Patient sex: M
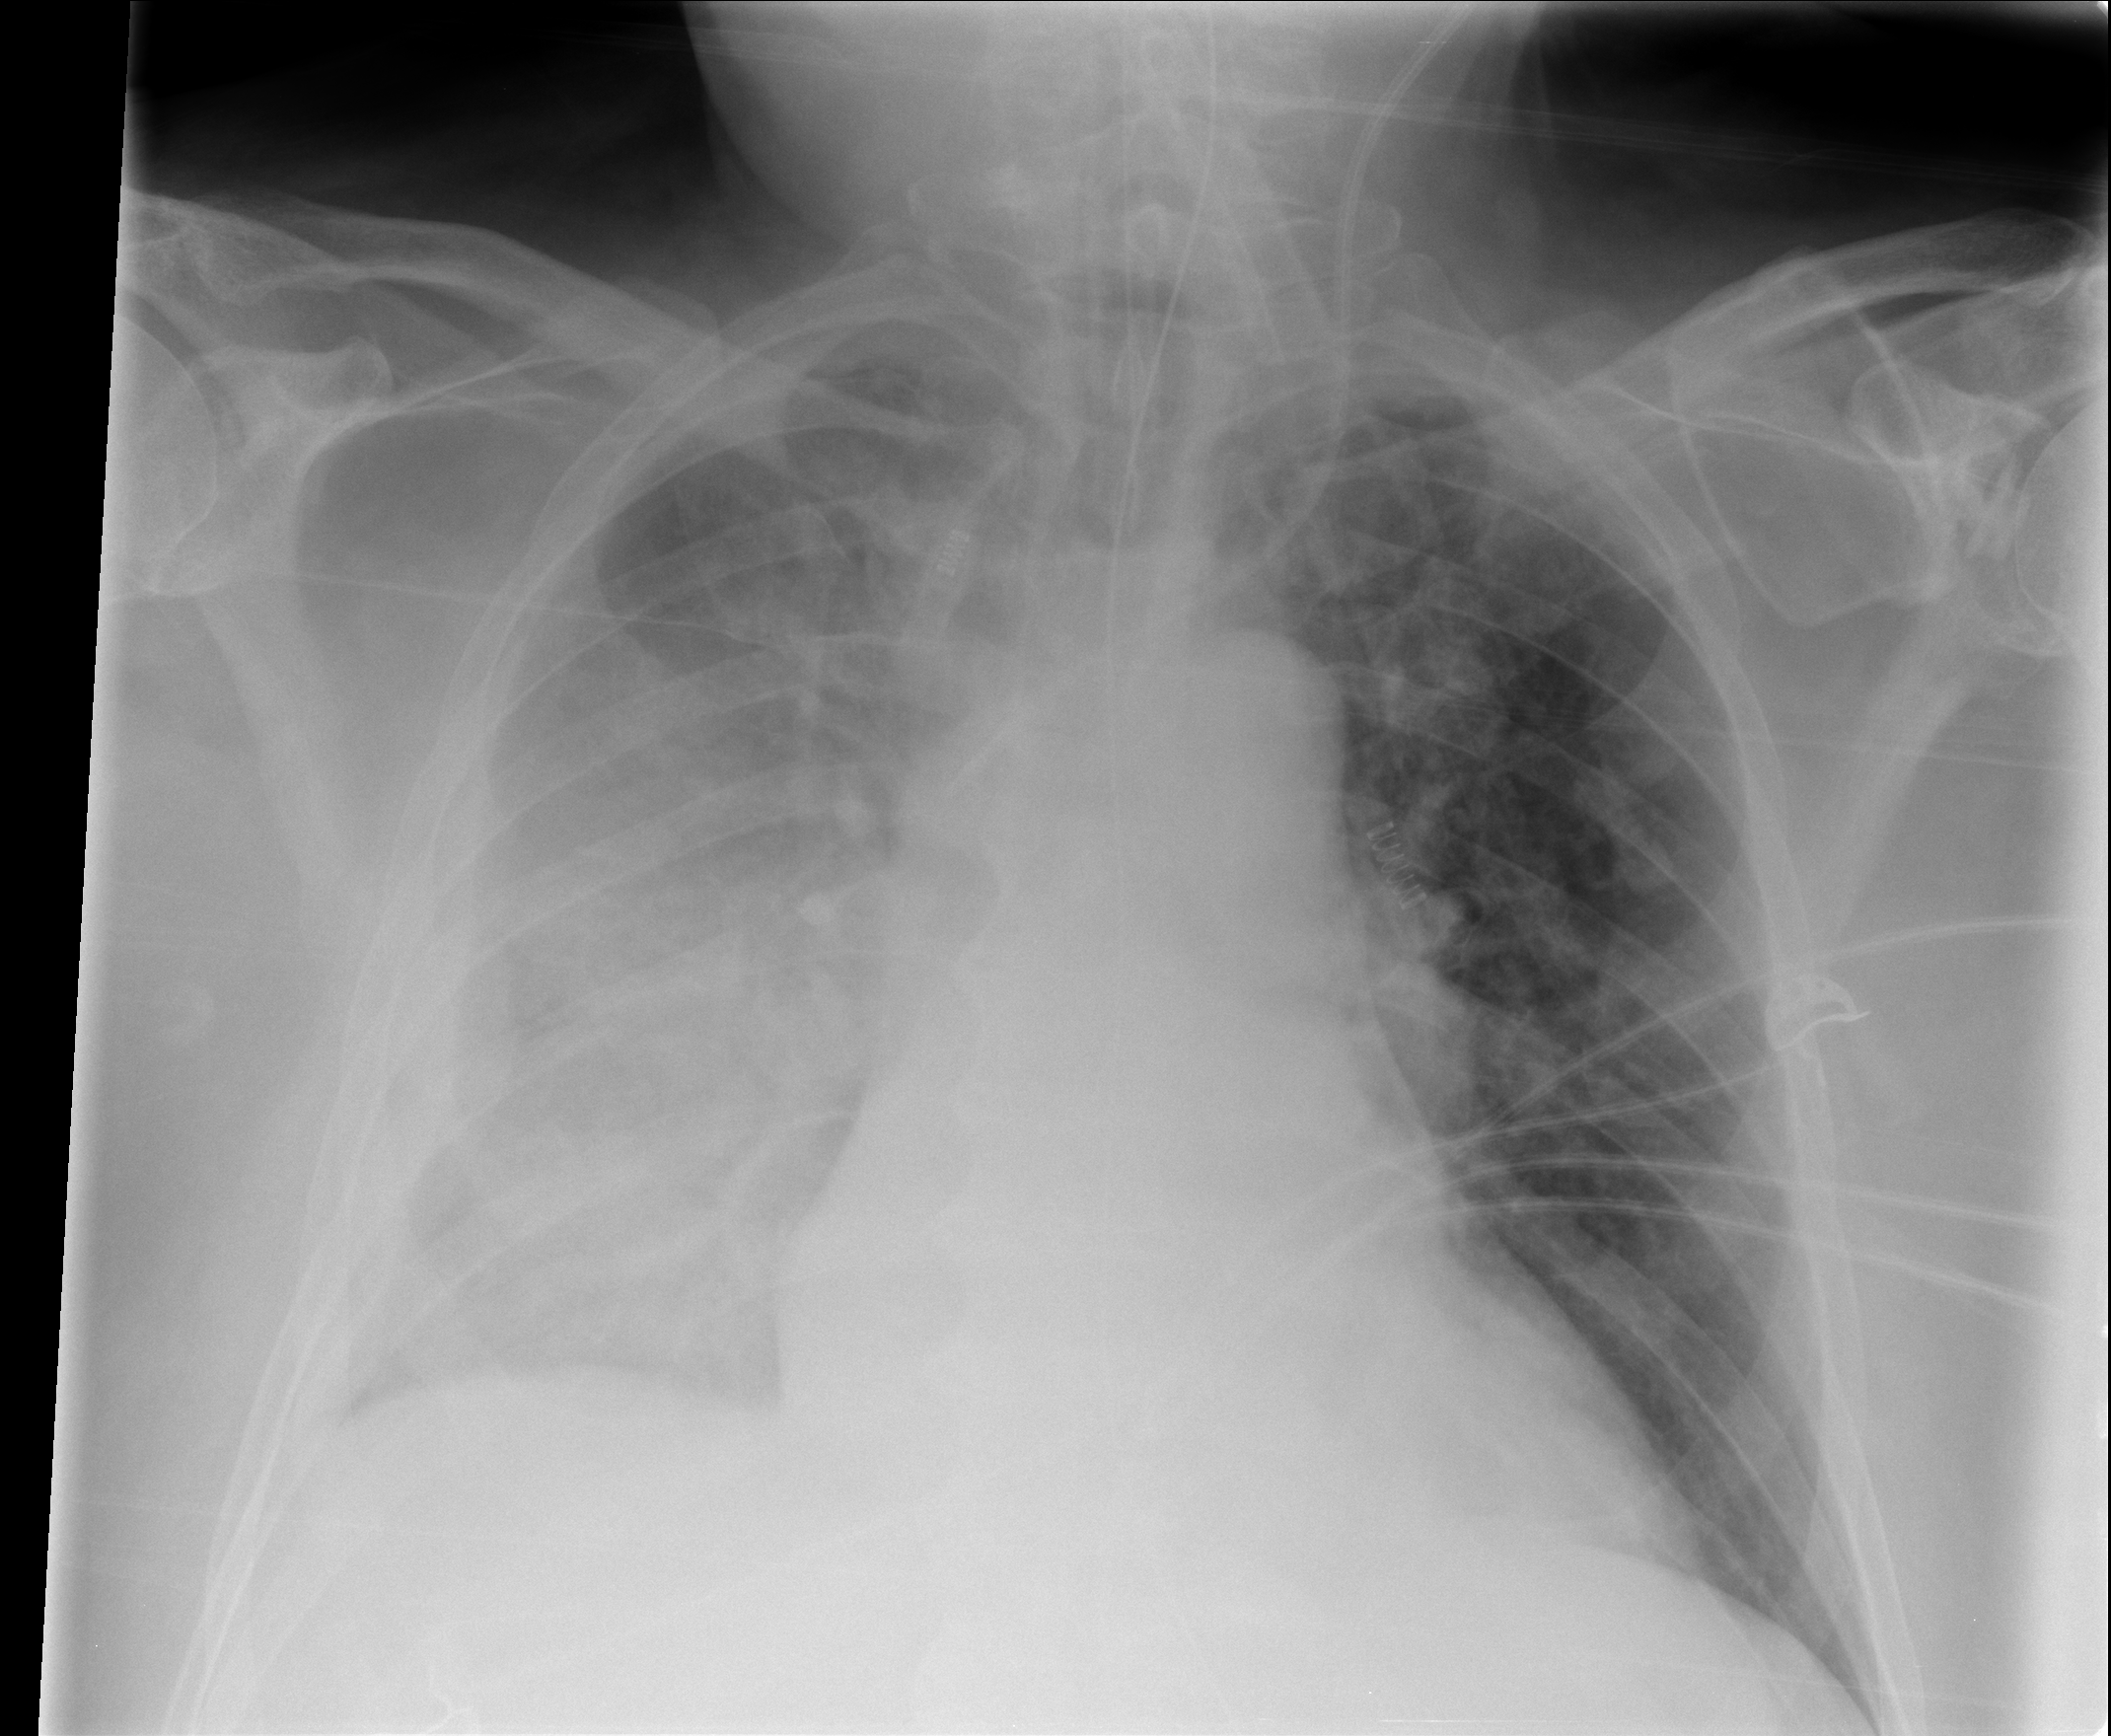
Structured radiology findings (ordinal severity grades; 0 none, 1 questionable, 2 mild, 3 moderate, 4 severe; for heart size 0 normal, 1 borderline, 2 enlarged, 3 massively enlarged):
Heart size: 0
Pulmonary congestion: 0
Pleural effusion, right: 3
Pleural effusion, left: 0
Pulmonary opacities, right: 3
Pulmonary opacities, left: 0
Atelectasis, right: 3
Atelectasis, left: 0